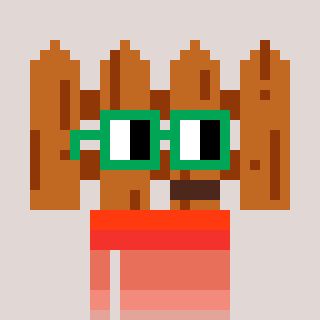
a pixel art character with square green glasses, a fence-shaped head and a peachy-colored body on a warm background